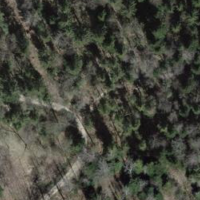
EUNIS habitat code: 41
Species observed at this site:
Petasites albus